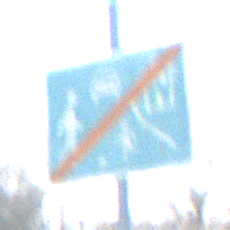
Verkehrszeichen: EndeVerkehrsberuhigterBereich
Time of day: MorningAfternoon
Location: Outdoor (Nature)
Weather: PartlyCloudy
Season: NotSpecified
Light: Natural